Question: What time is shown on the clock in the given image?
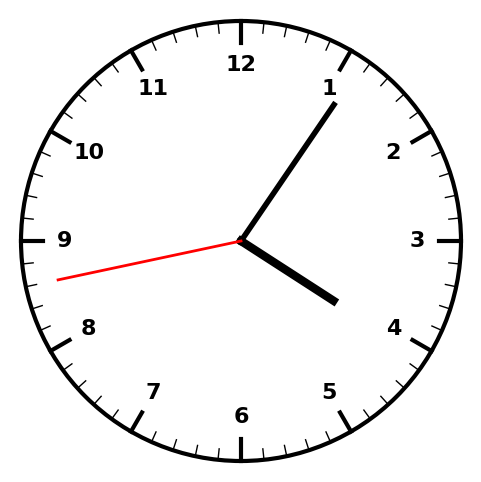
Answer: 04:05:43